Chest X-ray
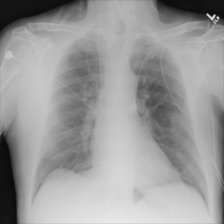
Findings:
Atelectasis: negative
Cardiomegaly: negative
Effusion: negative
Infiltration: negative
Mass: negative
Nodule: negative
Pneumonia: negative
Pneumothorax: negative
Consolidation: negative
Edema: negative
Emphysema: negative
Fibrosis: negative
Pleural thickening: negative
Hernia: negative